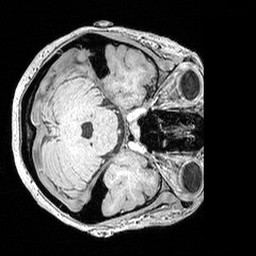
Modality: MP2RAGE
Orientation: axial
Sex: female
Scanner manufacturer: siemens
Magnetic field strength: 3 T
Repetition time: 5 s
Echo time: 0.00292 s